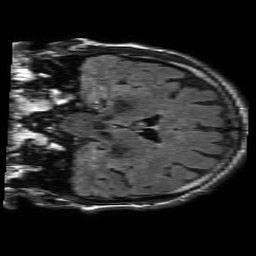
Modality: FLAIR
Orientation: coronal
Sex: male
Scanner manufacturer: philips
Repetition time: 11 s
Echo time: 0.125 s